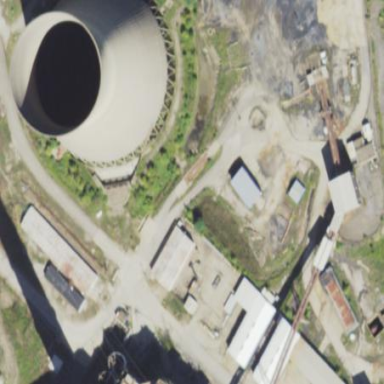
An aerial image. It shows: Building with cooling tower that serves as man-made structure.